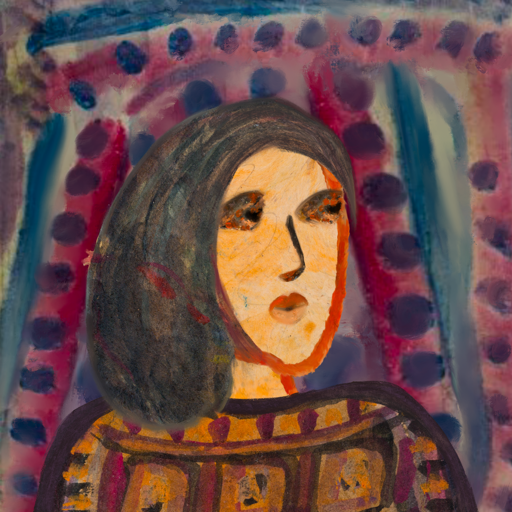
Background: HillGirl, Head And Neck Side: Experience, Face Side: Gypsy_Queen, Bust: Doll, Hair Side: Gypsy_Mother, Head Accessory: Blank, Second Necklace: Blank, Necklace: Blank, Baby: Blank